Interaction volume radius: 10 \u00c5
Interaction volume height: 20 \u00c5
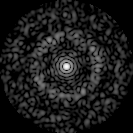
Disorder parameter: 0.8245